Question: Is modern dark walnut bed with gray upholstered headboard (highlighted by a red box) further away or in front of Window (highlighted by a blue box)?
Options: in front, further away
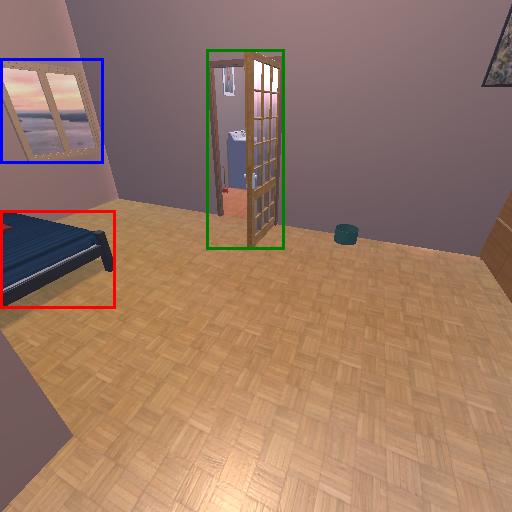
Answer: in front